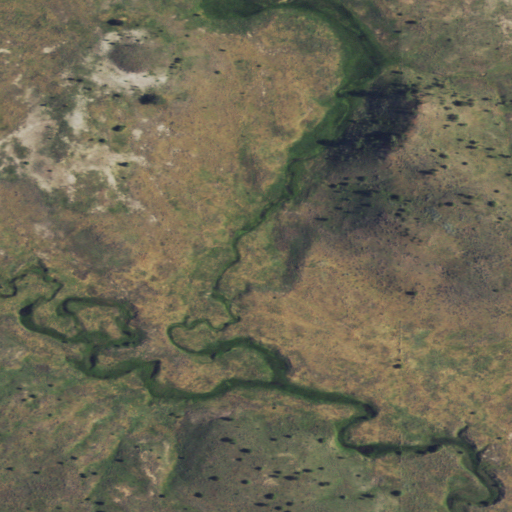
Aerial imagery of valley in Wyoming named Plum Creek Draw containing shrub and grassland